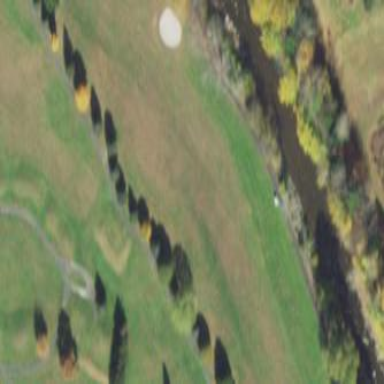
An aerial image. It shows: Grassy area designated as golf fairway.